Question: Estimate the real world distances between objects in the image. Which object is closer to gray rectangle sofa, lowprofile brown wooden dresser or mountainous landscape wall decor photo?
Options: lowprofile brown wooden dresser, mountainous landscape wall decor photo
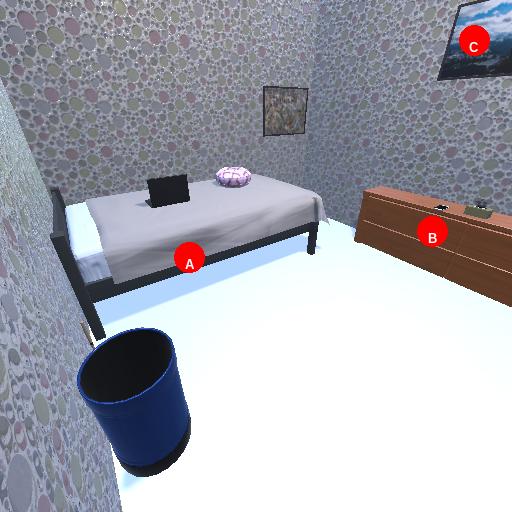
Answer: lowprofile brown wooden dresser